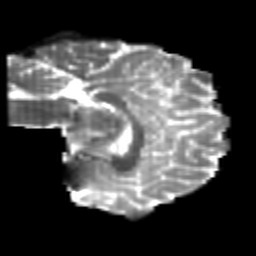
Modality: T2w
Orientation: sagittal
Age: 22
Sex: male
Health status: healthy
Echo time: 0.074 s